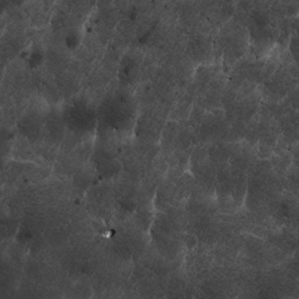
Label: non_frost